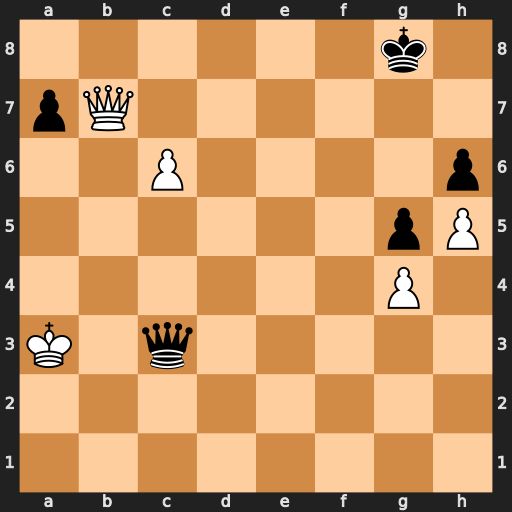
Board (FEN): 6k1/pQ6/2P4p/6pP/6P1/K1q5/8/8
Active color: w
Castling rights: -
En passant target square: -
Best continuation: Qb3+ Qxb3+ Kxb3 Kf7 c7